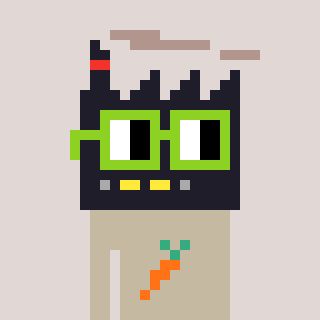
a pixel art character with square light green glasses, a factory-shaped head and a bege-colored body on a warm background